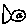
Label: fish